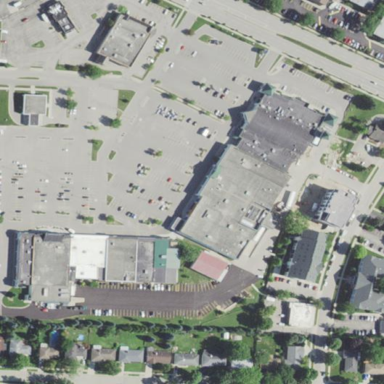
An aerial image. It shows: Retail area with mall.